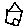
Label: house